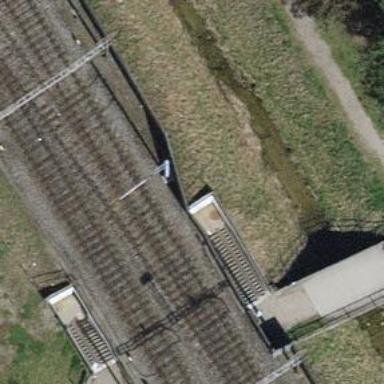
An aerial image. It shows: Footway passing through tunnel.